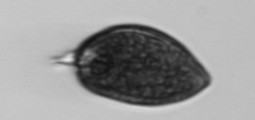
Label: Prorocentrum_micans